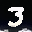
Label: 3